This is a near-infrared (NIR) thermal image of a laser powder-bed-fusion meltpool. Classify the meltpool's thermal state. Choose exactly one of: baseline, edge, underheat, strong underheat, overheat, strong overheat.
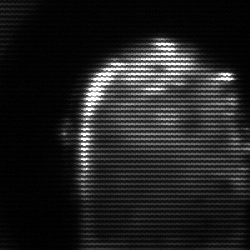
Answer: baseline